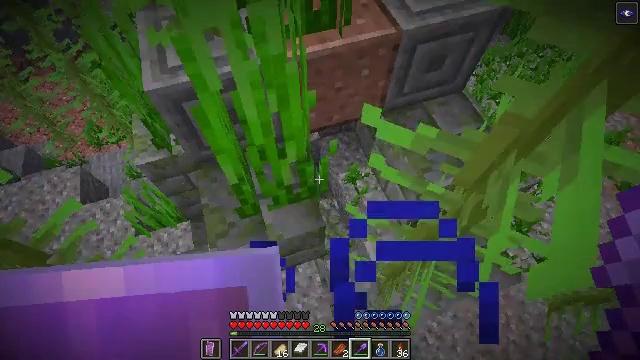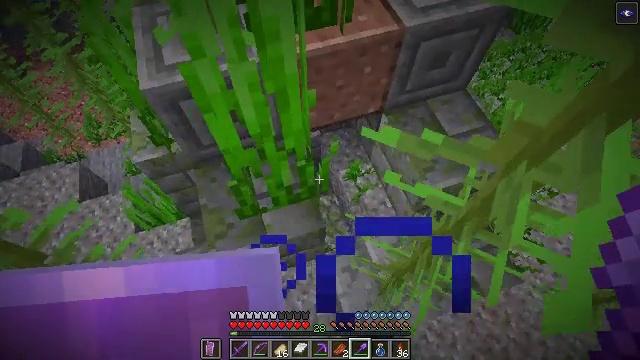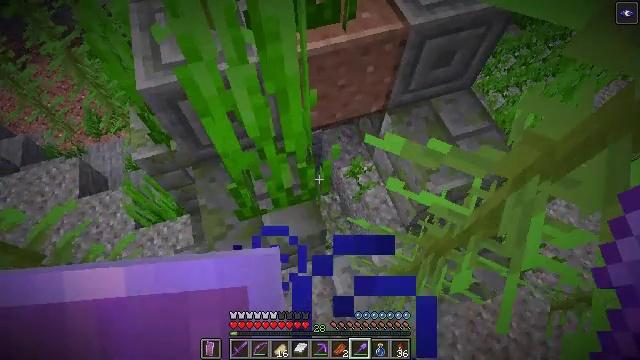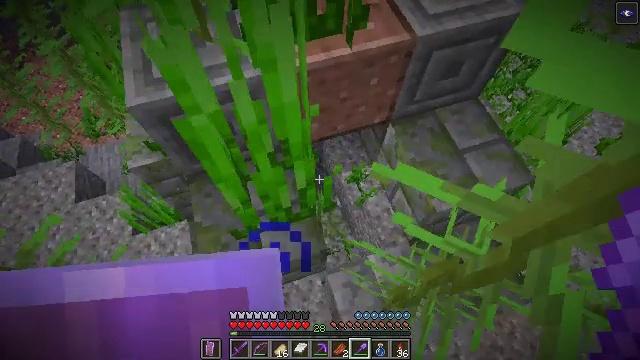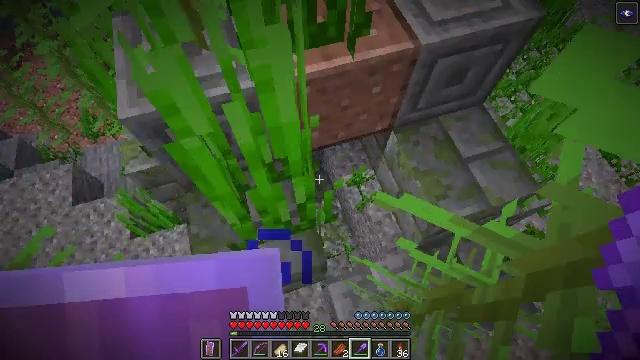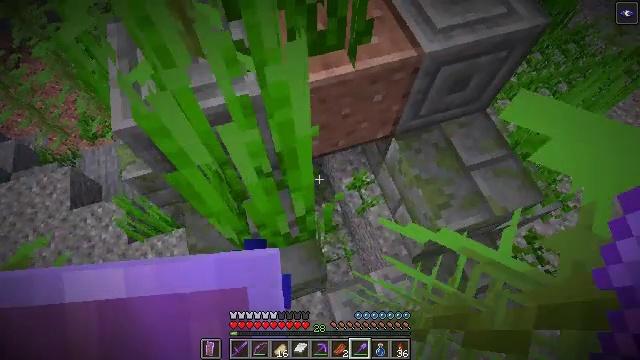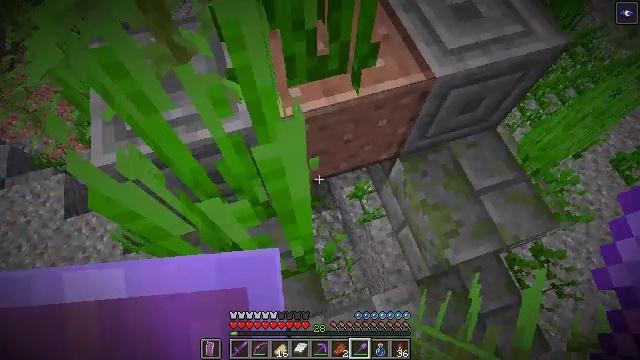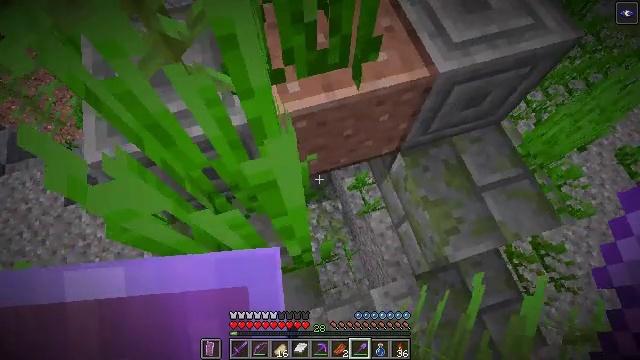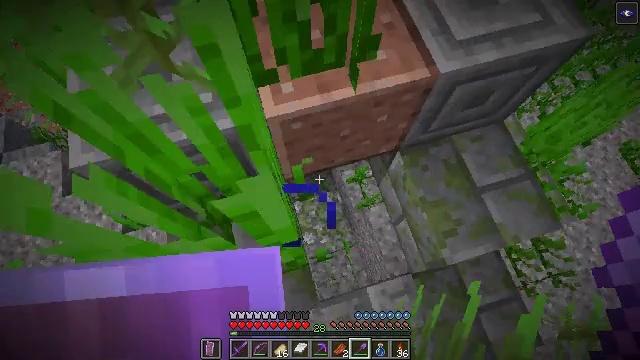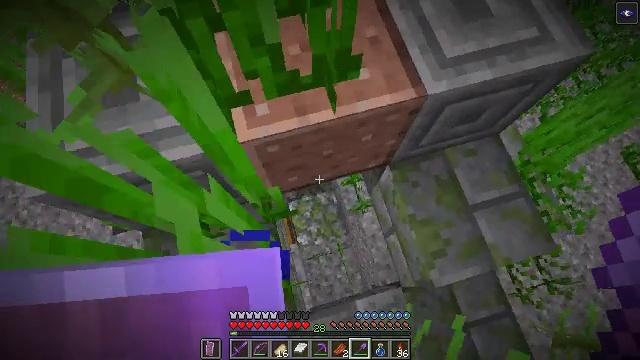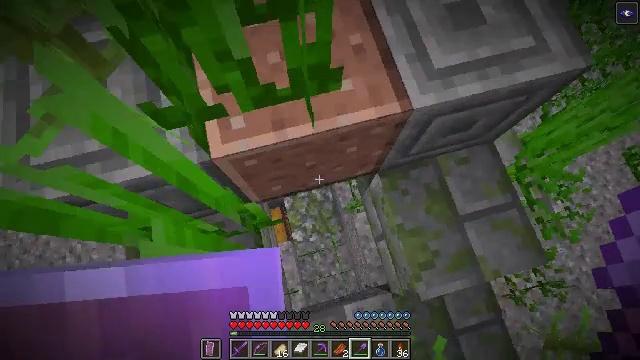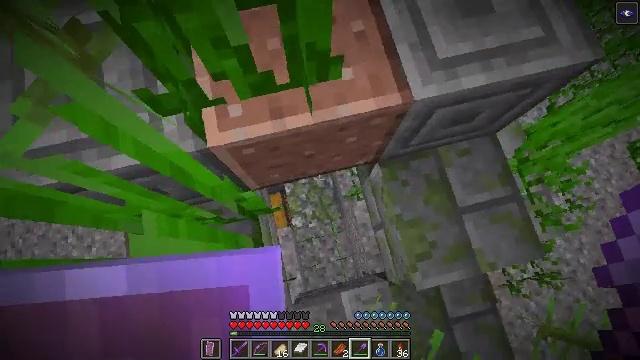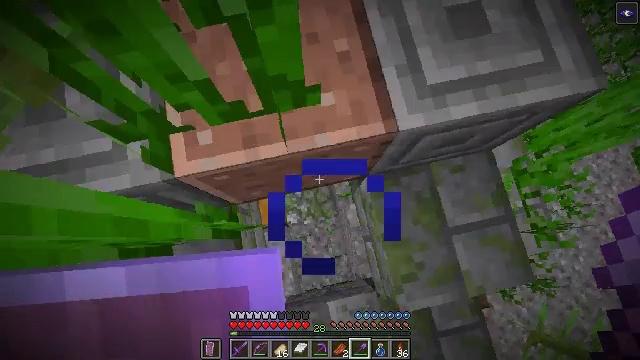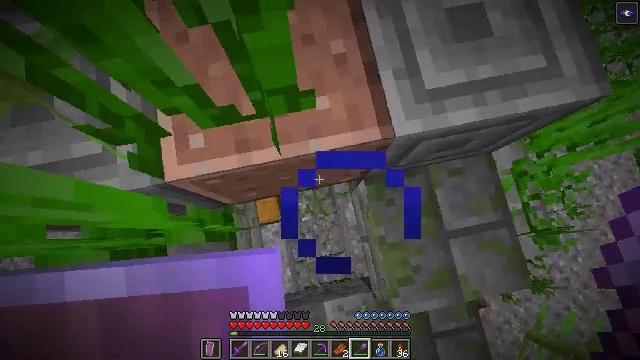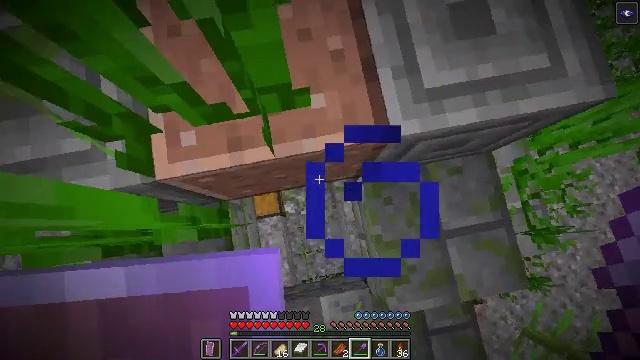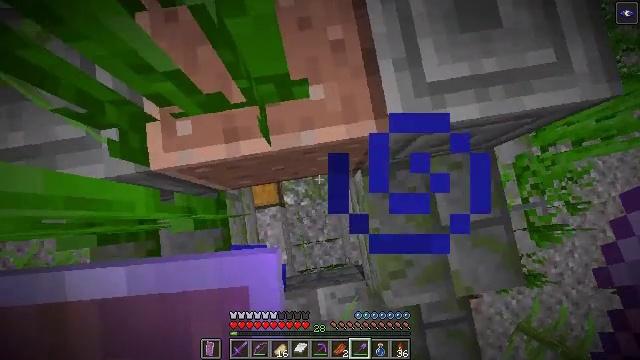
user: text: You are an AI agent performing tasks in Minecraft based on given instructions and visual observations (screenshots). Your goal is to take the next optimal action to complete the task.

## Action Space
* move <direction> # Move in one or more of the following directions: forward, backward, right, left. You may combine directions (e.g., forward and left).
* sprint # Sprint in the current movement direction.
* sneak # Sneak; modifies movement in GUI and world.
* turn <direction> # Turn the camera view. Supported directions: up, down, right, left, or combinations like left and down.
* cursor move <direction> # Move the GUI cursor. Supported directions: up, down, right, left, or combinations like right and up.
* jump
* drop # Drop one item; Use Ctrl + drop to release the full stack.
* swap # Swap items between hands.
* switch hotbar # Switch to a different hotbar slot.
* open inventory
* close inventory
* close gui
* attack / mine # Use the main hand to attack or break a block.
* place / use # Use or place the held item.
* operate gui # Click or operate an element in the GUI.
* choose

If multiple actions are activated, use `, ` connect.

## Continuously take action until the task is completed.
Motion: motion action
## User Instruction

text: Break the gravel block.
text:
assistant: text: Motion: move forward, turn down
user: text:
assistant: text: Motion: move forward, turn down
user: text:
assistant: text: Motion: move forward
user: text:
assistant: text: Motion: move forward
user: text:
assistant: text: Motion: move forward
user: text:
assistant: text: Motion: move forward
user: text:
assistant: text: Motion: move forward and move right, turn down
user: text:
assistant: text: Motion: move forward and move right, turn down
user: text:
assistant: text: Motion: move forward and move right, turn down
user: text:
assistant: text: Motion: move forward and move right, turn down
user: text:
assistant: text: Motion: move forward, turn left and down
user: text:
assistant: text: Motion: turn left and down
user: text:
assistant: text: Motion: turn down
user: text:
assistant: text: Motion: turn down
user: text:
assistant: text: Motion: turn left and down
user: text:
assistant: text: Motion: no_op
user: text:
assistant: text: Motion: turn left
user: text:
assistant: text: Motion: sneak, turn left and down
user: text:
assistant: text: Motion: sneak
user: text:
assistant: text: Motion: sneak
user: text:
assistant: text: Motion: sneak
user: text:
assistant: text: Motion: no_op
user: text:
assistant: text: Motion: no_op
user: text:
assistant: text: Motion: no_op
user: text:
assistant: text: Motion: no_op
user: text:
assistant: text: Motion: no_op
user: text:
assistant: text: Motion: turn left
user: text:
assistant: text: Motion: turn left and up
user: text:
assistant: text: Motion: turn left and up
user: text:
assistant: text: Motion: no_op